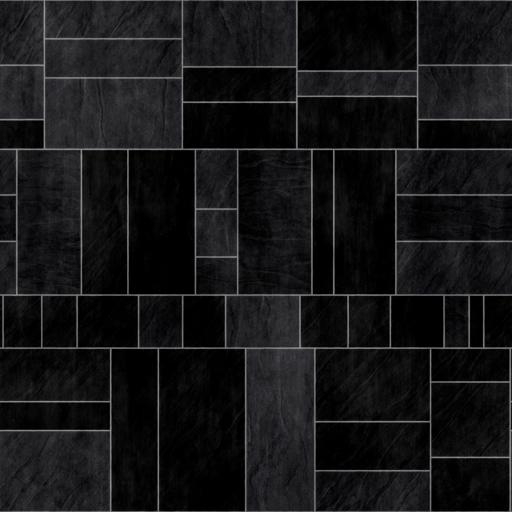
Tags: black clean dark rough tiled tiles uneven